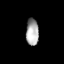
Tissue: lung
Cell type: Endothelial cells
Senescence score: 0.5635
Nuclear area (px): 332
Mean DAPI intensity: 168.578